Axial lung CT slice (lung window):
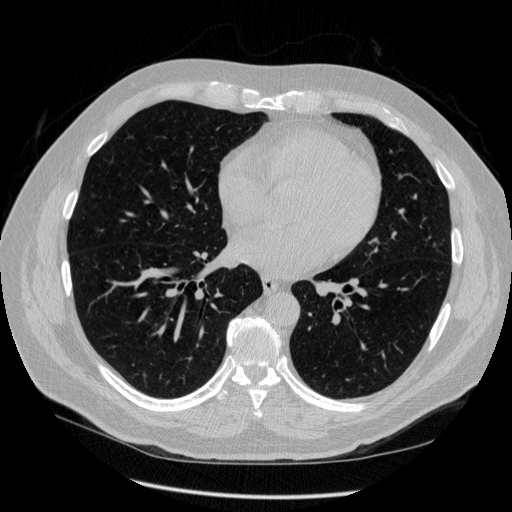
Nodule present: no